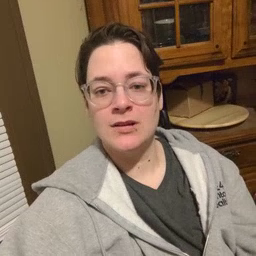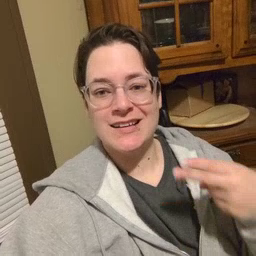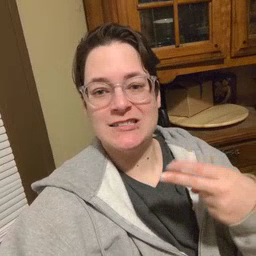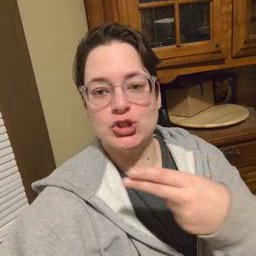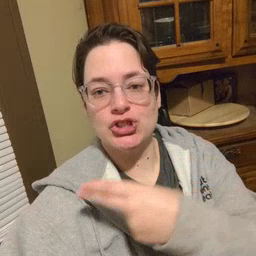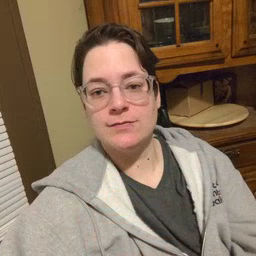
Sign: scissors